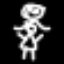
Label: angel